Interaction volume radius: 5 \u00c5
Interaction volume height: 10 \u00c5
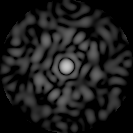
Disorder parameter: 0.8122